Aerial crown-view tile of a tropical tree (Barro Colorado Island, Panama), acquired 20250124:
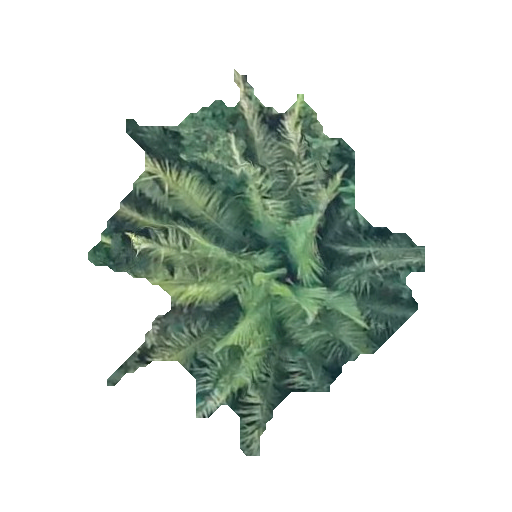
Species: Oenocarpus mapora
GBIF accepted scientific name: Oenocarpus mapora
Crown area: 102.024 m²